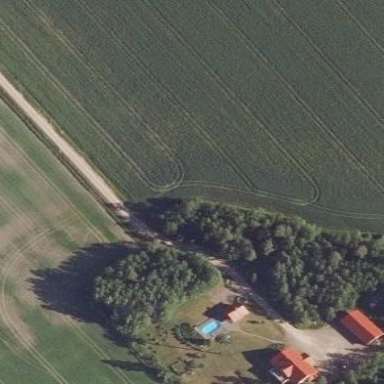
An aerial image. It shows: Farmyard area.